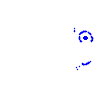
Particle: kaon